Describe the contrast between these two images.
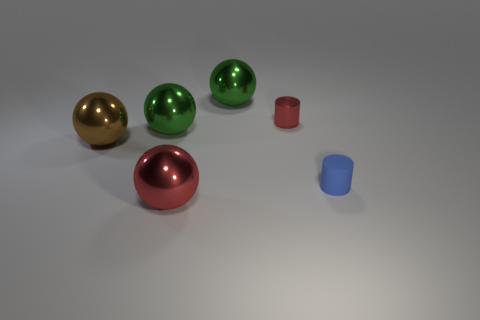
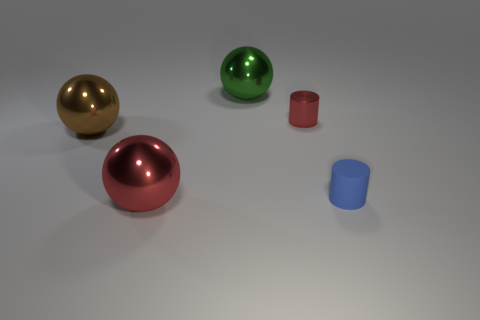
the big green metal sphere that is in front of the small red object is missing
the large green shiny ball that is in front of the red cylinder has disappeared
the large green metallic sphere that is in front of the red cylinder is missing